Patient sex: M
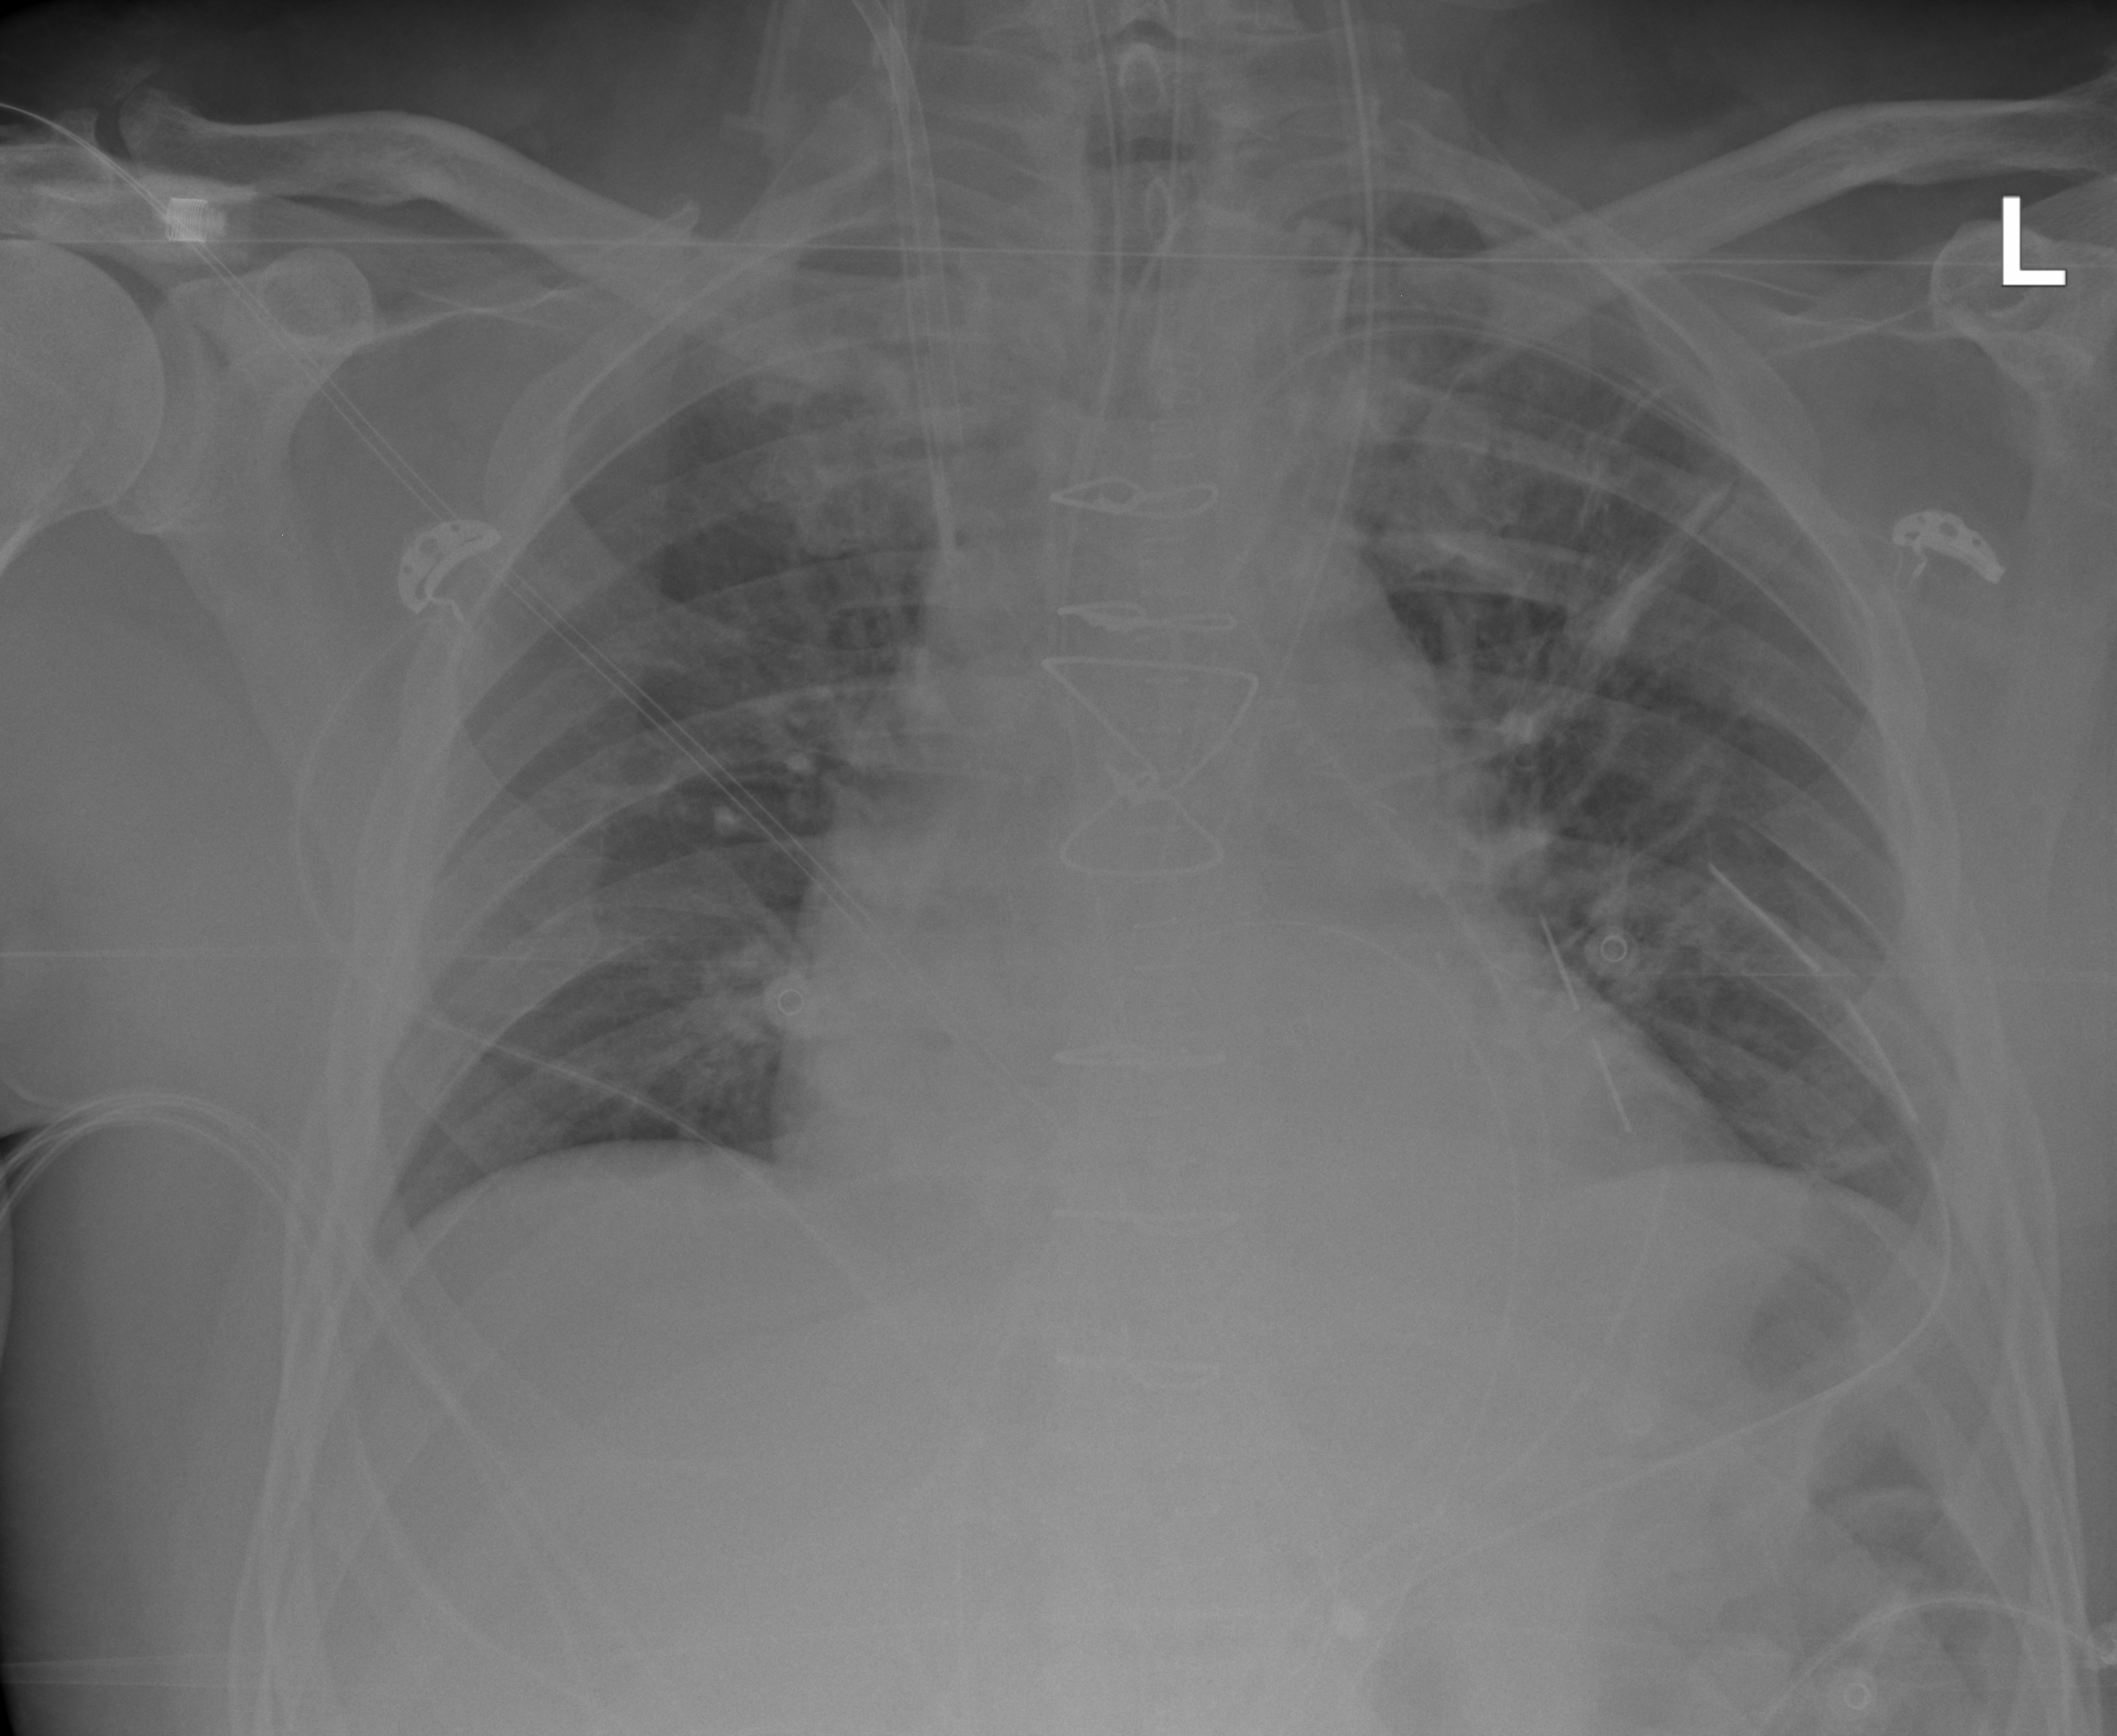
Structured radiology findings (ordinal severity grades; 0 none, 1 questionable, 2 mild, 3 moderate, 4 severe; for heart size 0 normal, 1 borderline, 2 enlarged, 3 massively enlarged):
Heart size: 1
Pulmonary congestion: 2
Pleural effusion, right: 0
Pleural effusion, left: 0
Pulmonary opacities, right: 0
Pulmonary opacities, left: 0
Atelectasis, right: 0
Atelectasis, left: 2